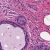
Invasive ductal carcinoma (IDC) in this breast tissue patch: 0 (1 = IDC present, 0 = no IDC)